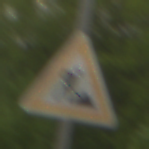
Verkehrszeichen: Arbeitsstelle
Umgebung: Outdoor, Nature
Tageszeit: MorningAfternoon
Wetter: Overcast
Licht: Natural
Jahreszeit: NotSpecified
Kontrast: LowContrast